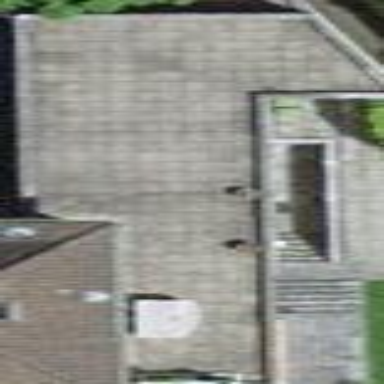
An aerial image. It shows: Part of building.